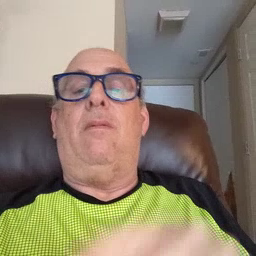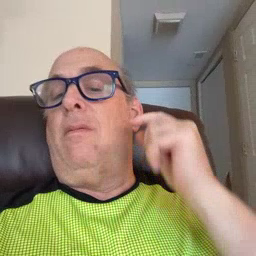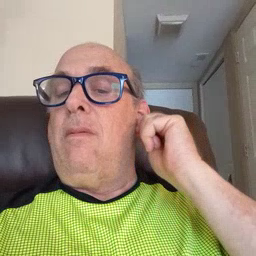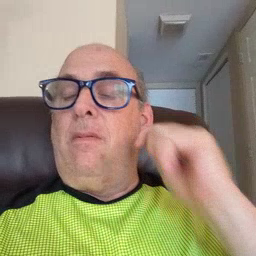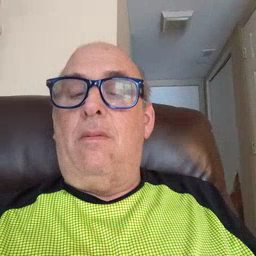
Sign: ear